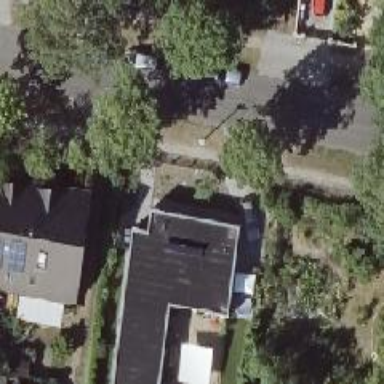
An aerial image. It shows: Flat-roofed house.